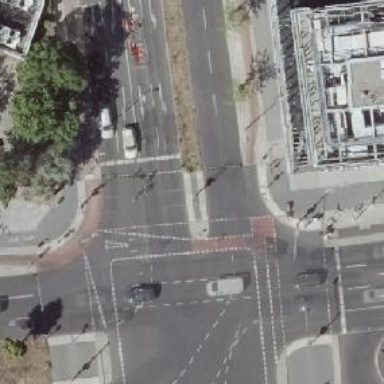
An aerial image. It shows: Road with traffic signals.